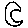
Label: moon